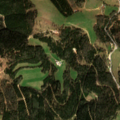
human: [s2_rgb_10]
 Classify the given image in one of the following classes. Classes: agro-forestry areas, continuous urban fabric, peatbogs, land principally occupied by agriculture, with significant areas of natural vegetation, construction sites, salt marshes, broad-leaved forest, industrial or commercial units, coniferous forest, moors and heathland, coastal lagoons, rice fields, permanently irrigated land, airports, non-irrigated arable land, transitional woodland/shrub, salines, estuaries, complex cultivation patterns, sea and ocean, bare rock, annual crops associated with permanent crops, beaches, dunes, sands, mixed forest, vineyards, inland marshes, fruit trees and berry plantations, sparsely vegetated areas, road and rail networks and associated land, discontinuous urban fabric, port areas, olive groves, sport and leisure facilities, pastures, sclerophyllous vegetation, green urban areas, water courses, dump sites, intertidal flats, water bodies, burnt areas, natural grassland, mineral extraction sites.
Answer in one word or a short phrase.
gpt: coniferous forest, mixed forest, natural grassland